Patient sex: F
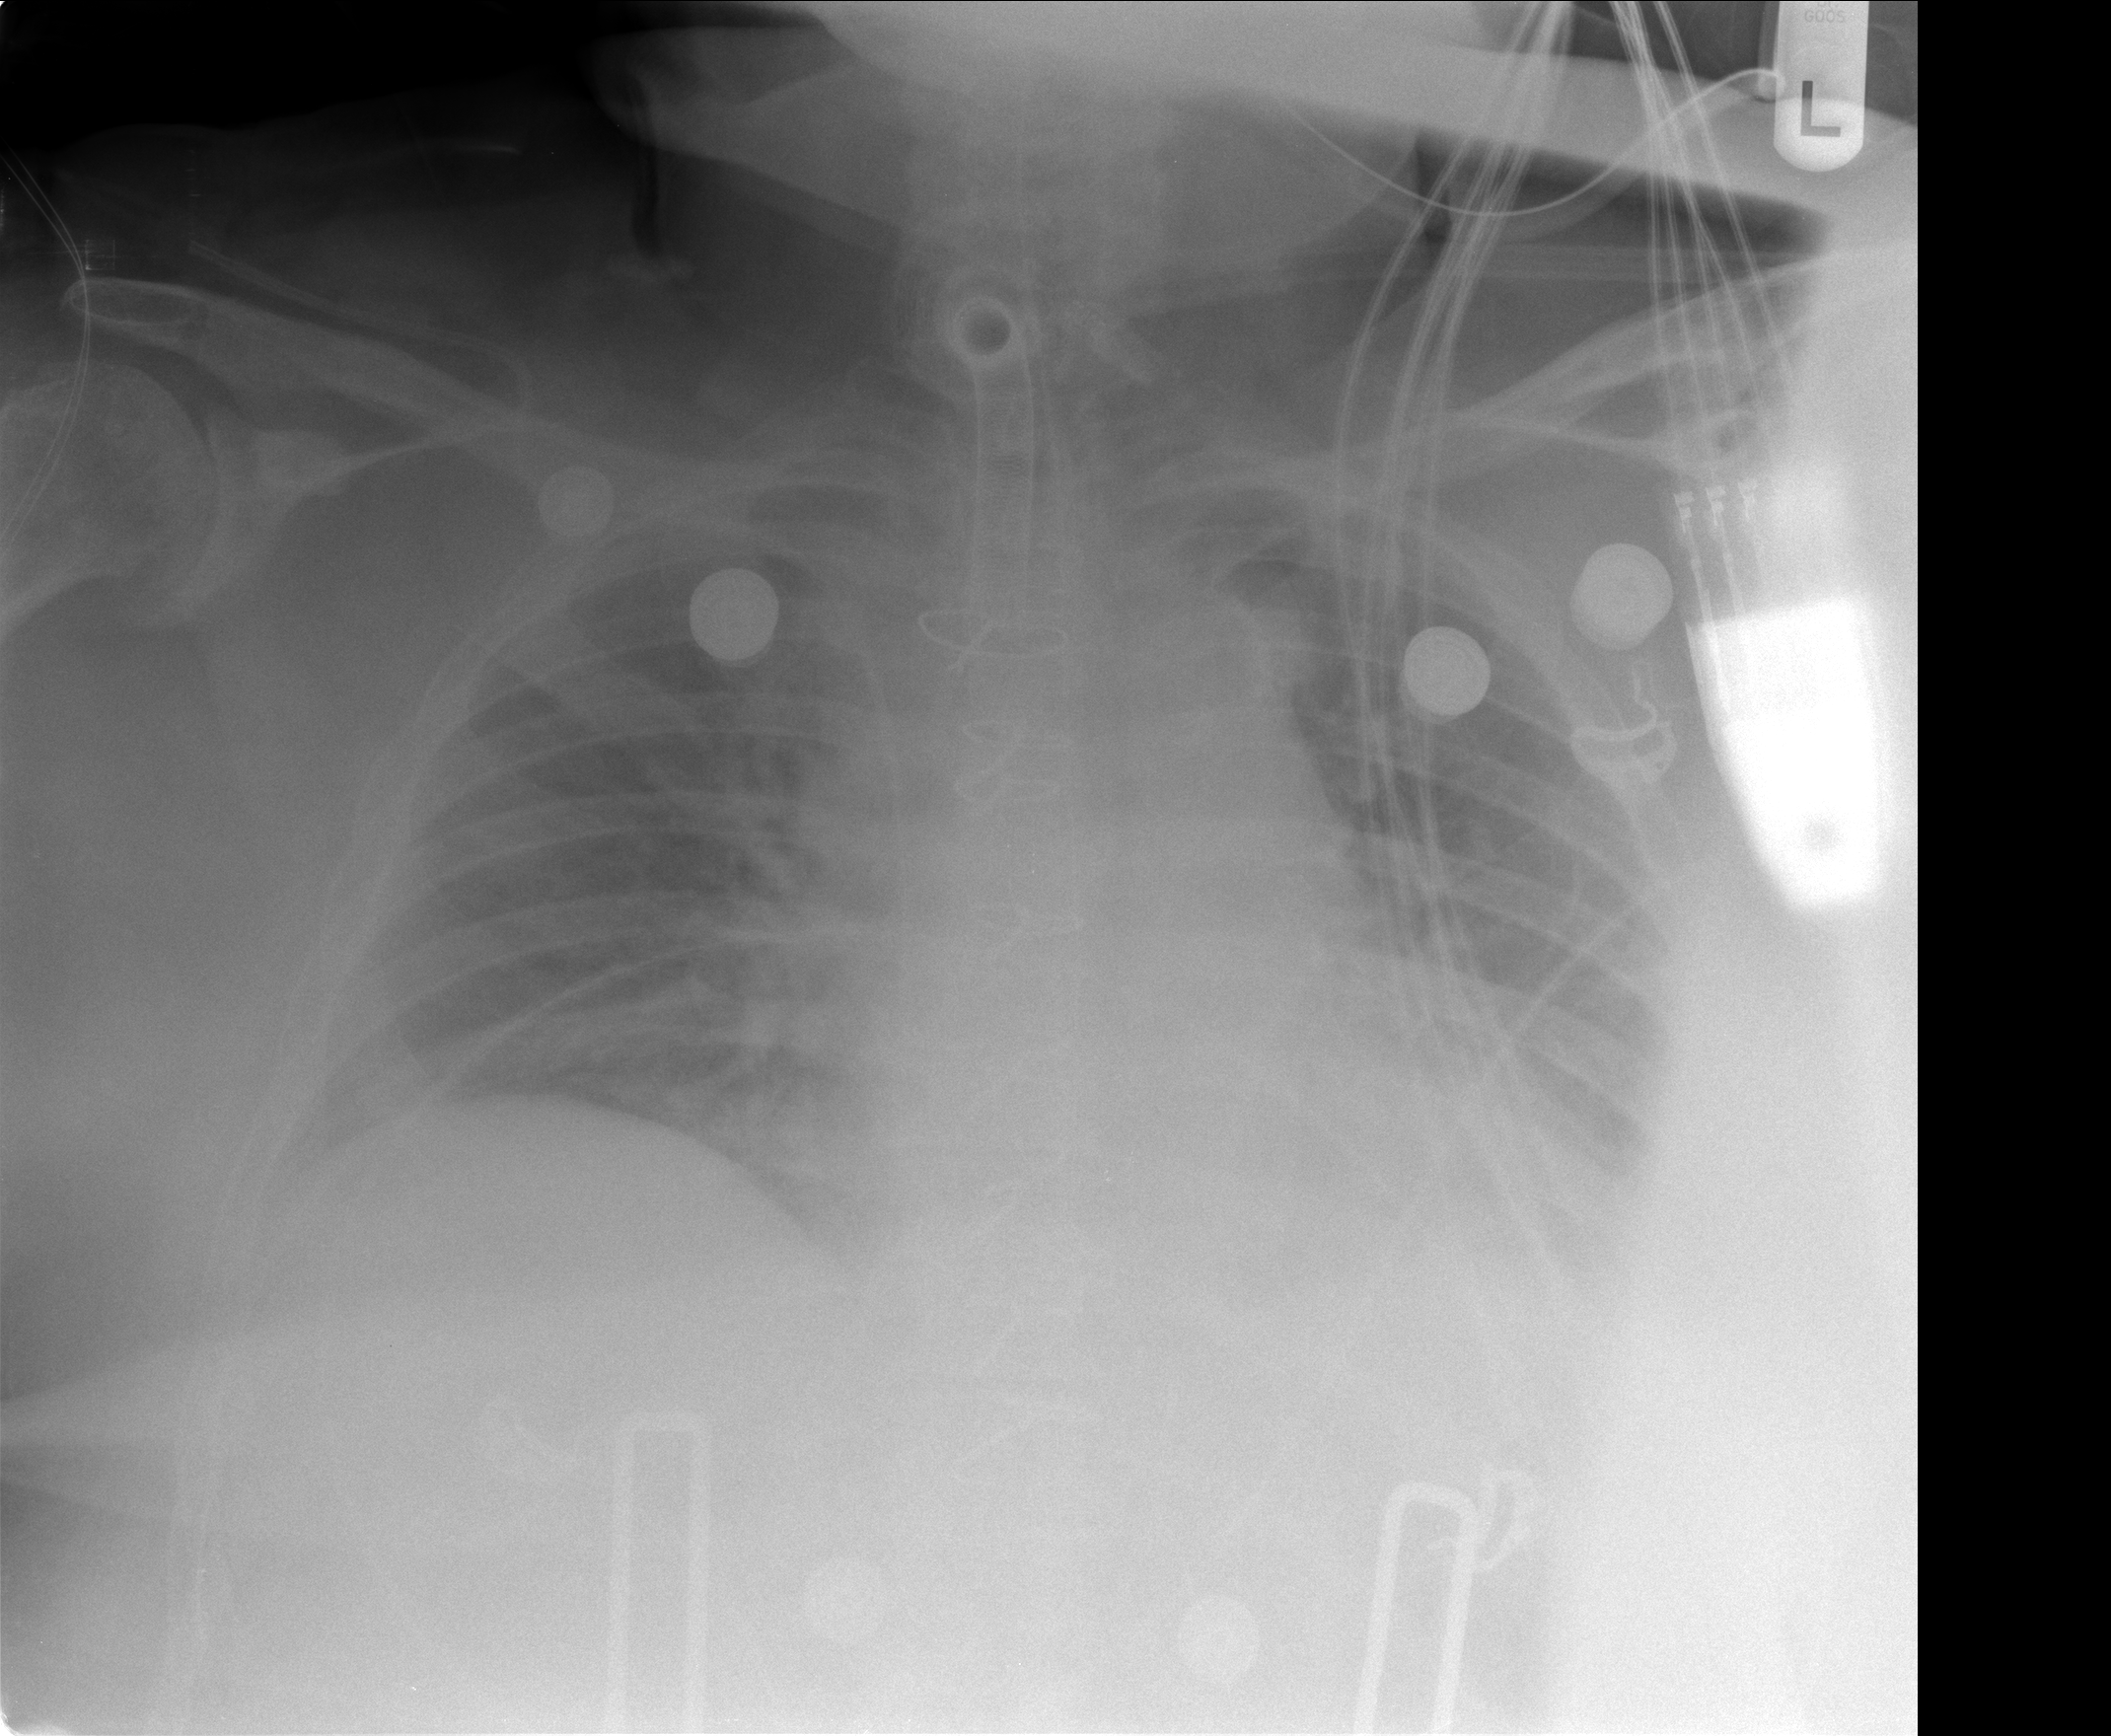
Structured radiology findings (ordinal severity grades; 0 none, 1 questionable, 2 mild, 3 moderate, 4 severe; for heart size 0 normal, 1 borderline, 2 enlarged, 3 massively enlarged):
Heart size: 2
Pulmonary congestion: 3
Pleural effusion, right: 0
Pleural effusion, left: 0
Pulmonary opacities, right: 0
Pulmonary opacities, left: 0
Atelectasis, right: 2
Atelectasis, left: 2